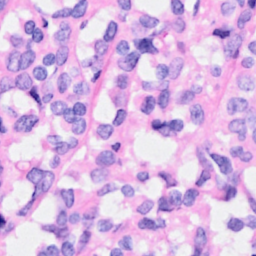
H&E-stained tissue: Breast